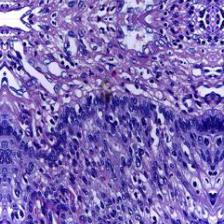
Diagnosis: Normal